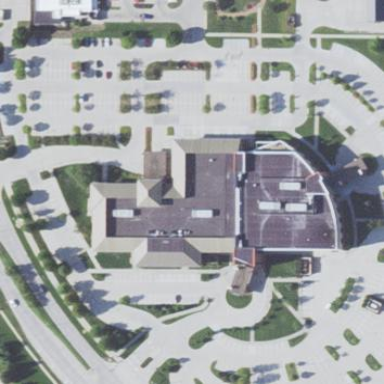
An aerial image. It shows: Clinic office providing healthcare services.